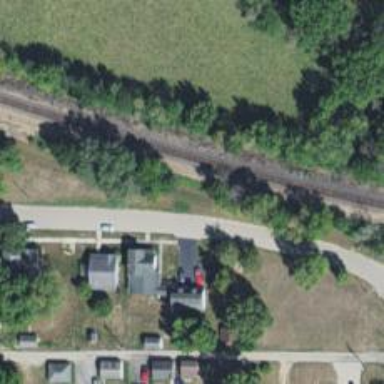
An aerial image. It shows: Abandoned railway siding.